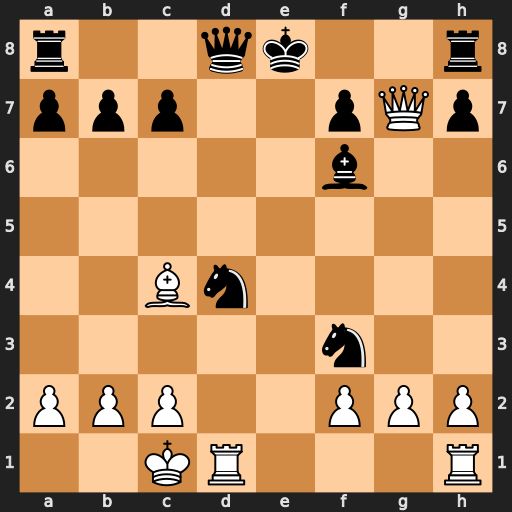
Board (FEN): r2qk2r/ppp2pQp/5b2/8/2Bn4/5n2/PPP2PPP/2KR3R
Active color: w
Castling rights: kq
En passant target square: -
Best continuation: Qxf7#